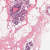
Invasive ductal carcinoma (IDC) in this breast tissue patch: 0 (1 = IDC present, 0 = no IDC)